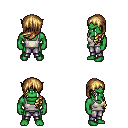
a pixel art fantasy rpg character, male body template, orc, green skin, white pirate shirt, metal pants, blonde left-swept hairstyle, four views (front, back, left, right), 2x2 character sprite sheet, small pixel art, hard edges, no anti-aliasing